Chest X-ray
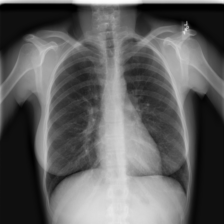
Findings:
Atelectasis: positive
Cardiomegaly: negative
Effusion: positive
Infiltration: negative
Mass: negative
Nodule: negative
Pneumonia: negative
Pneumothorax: negative
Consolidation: positive
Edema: negative
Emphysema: negative
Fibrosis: negative
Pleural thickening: negative
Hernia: negative